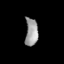
Tissue: lung
Cell type: Epithelial cells
Senescence score: 0.2337
Nuclear area (px): 343
Mean DAPI intensity: 157.755